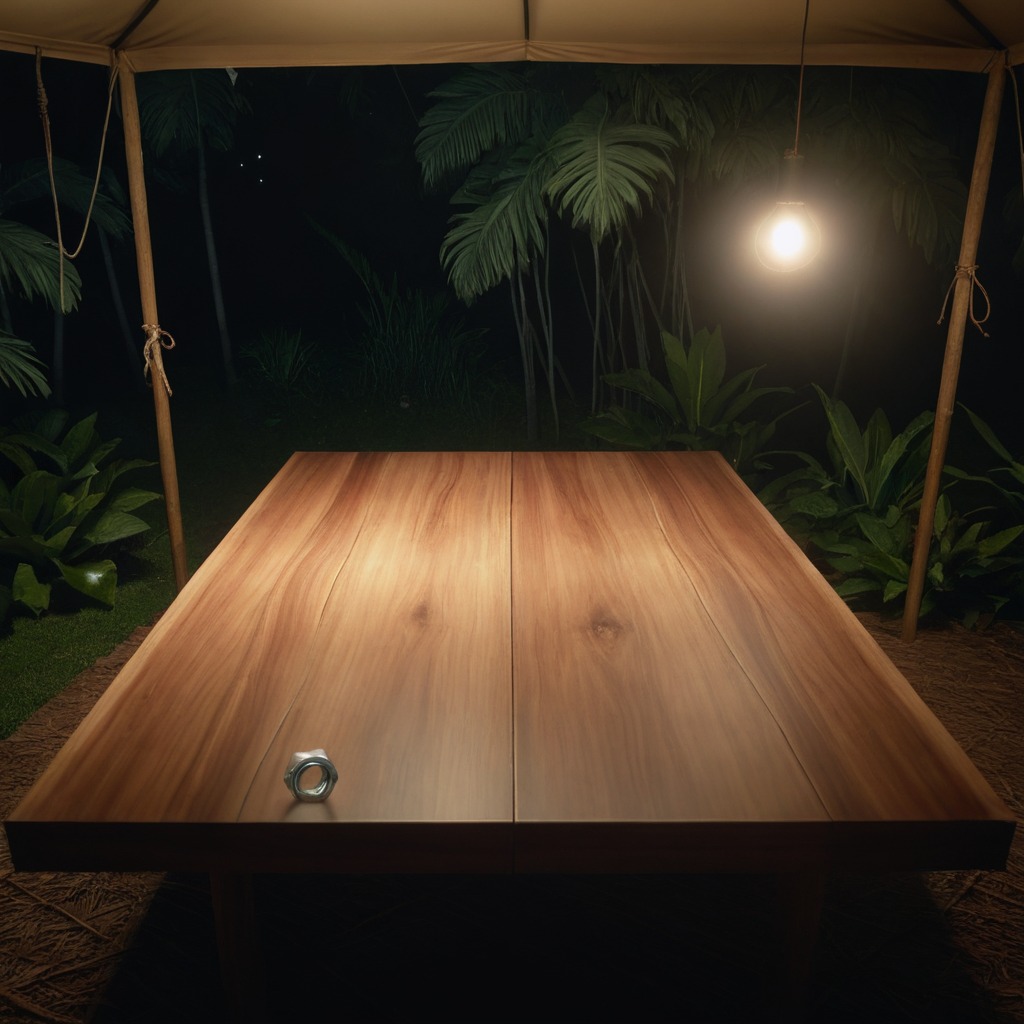
A metal nut is lying on a wooden table inside a jungle field workshop tent at night dim ambient light soft shadows worn but